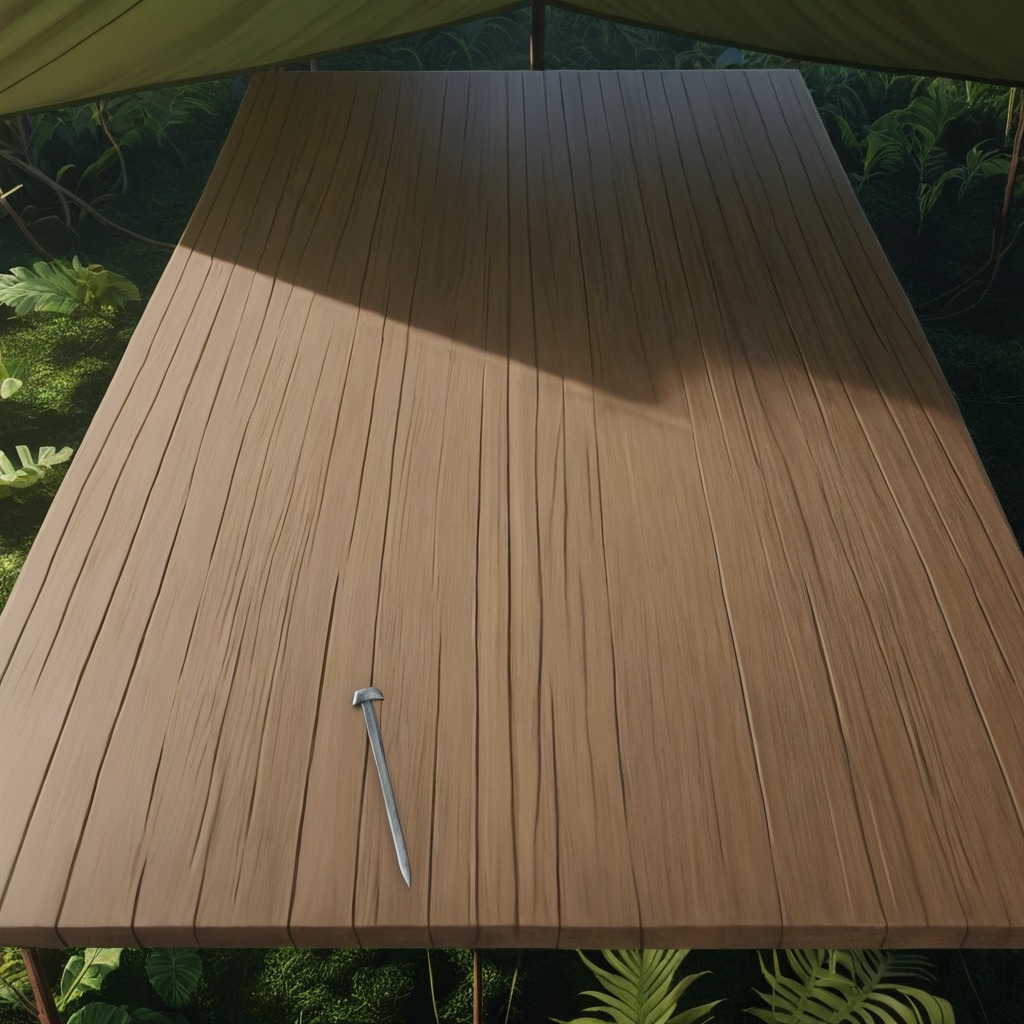
An iron nail is lying on the wooden table.